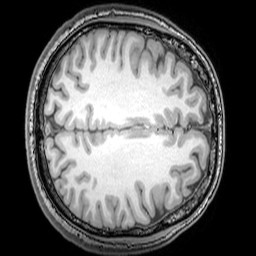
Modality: T1w
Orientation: axial
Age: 22
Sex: male
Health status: healthy
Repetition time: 0.081 s
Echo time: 0.037 s